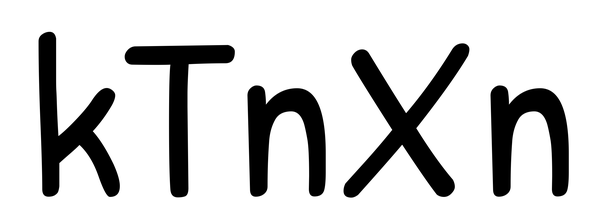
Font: PatrickHand-Regular